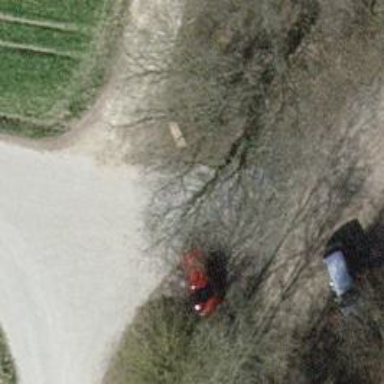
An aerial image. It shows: Parking area.